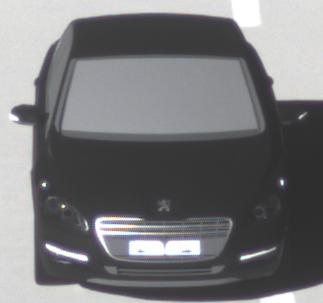
Make: Peugeot
Model: 508 120 VTi
Detailed model: 508 (I) Limousine
Model produced from: 2011/03
Model produced until: 2014/05
Doors: 4
Color: black
Road condition: dry road
Daytime: morning or afternoon
Contrast: high contrast